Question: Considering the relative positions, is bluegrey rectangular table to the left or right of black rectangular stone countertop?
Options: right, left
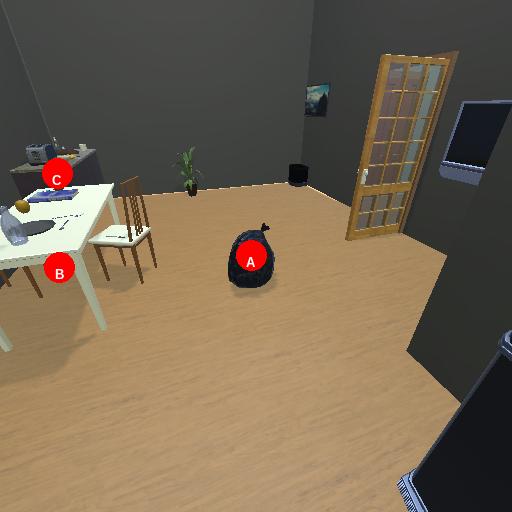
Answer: right